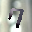
Label: 7